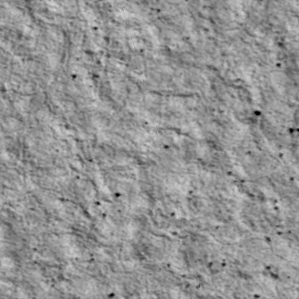
Label: non_frost